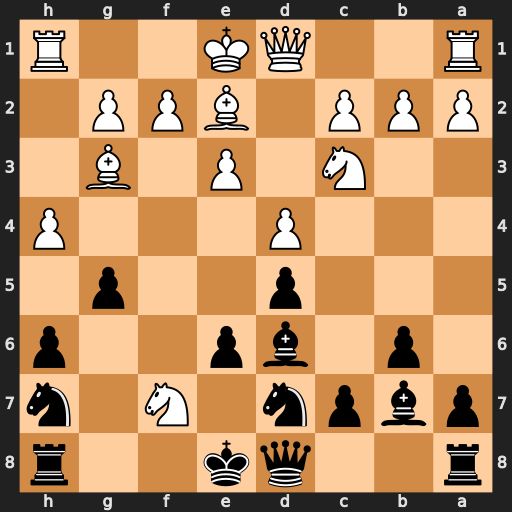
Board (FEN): r2qk2r/pbpn1N1n/1p1bp2p/3p2p1/3P3P/2N1P1B1/PPP1BPP1/R2QK2R
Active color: b
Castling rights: KQkq
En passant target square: -
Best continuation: Kxf7 Bxd6 cxd6